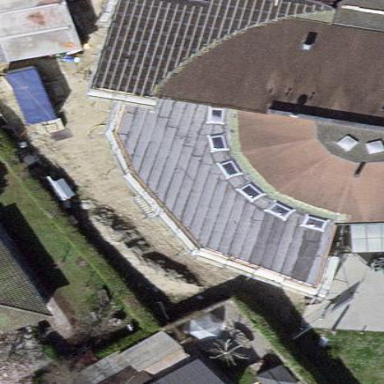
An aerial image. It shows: View of roof of building.